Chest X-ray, PA view. Patient: 47 years old, sex F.
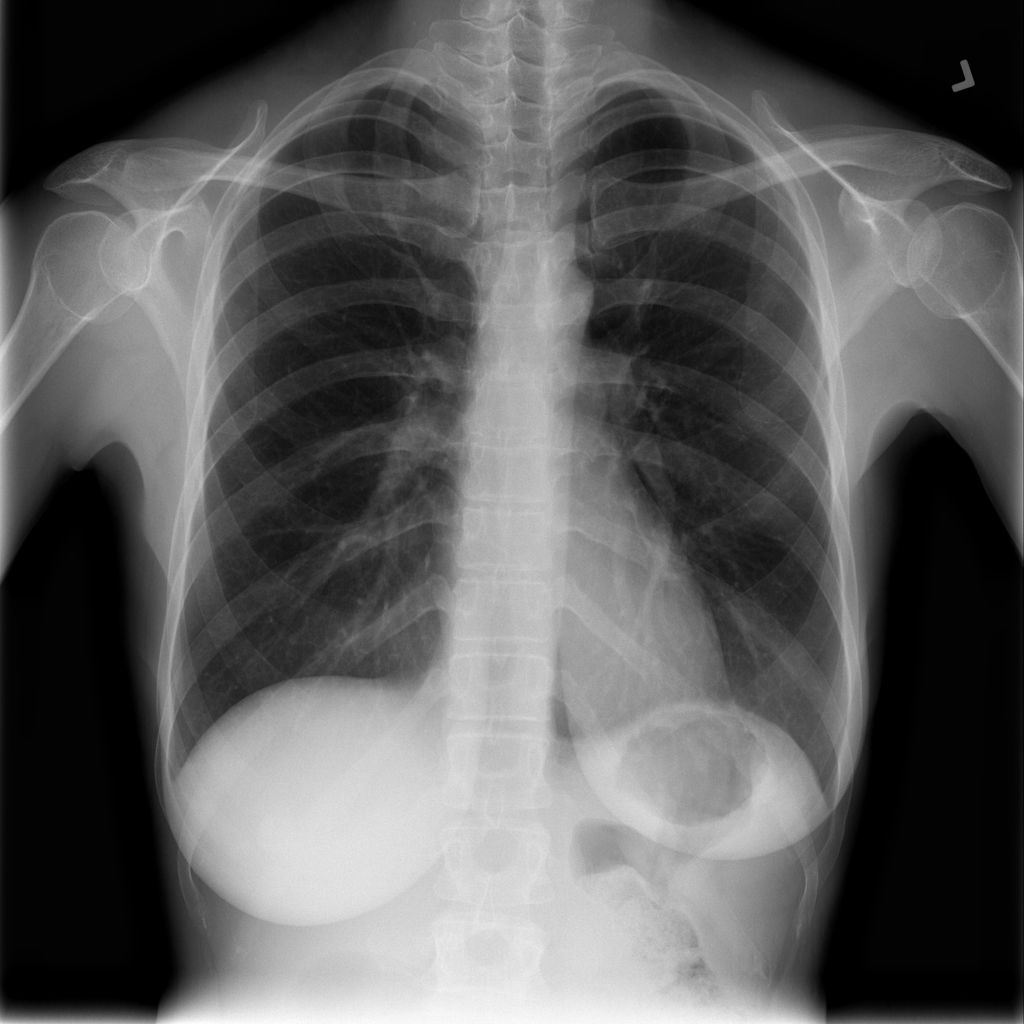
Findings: No Finding